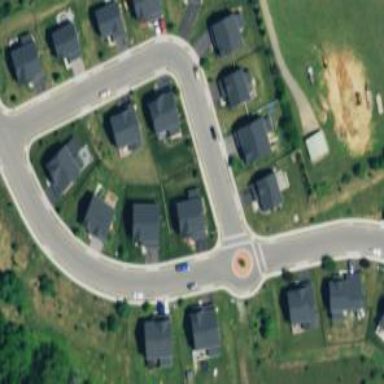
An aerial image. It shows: Mini roundabout on the road.